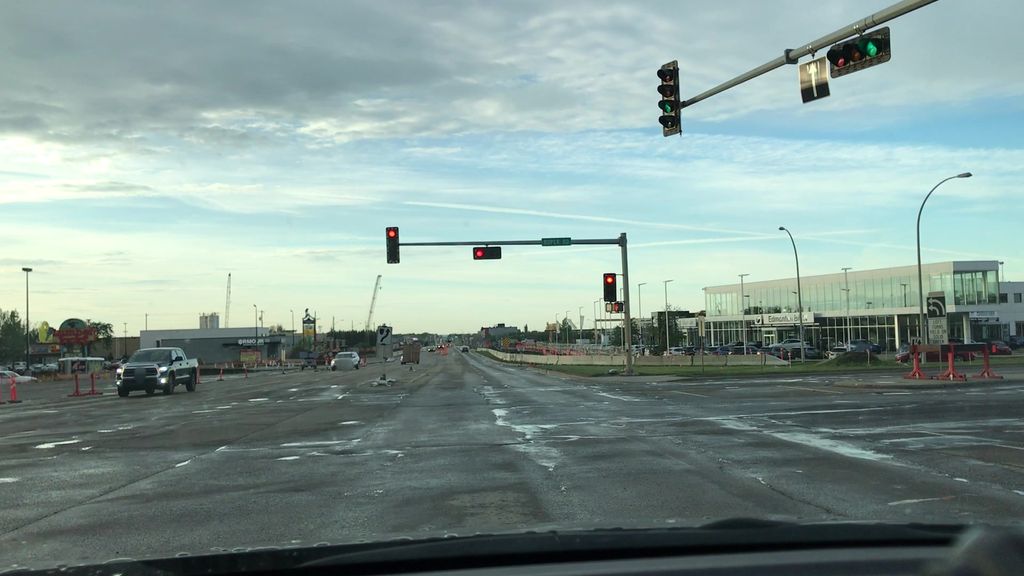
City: edmonton